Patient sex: M
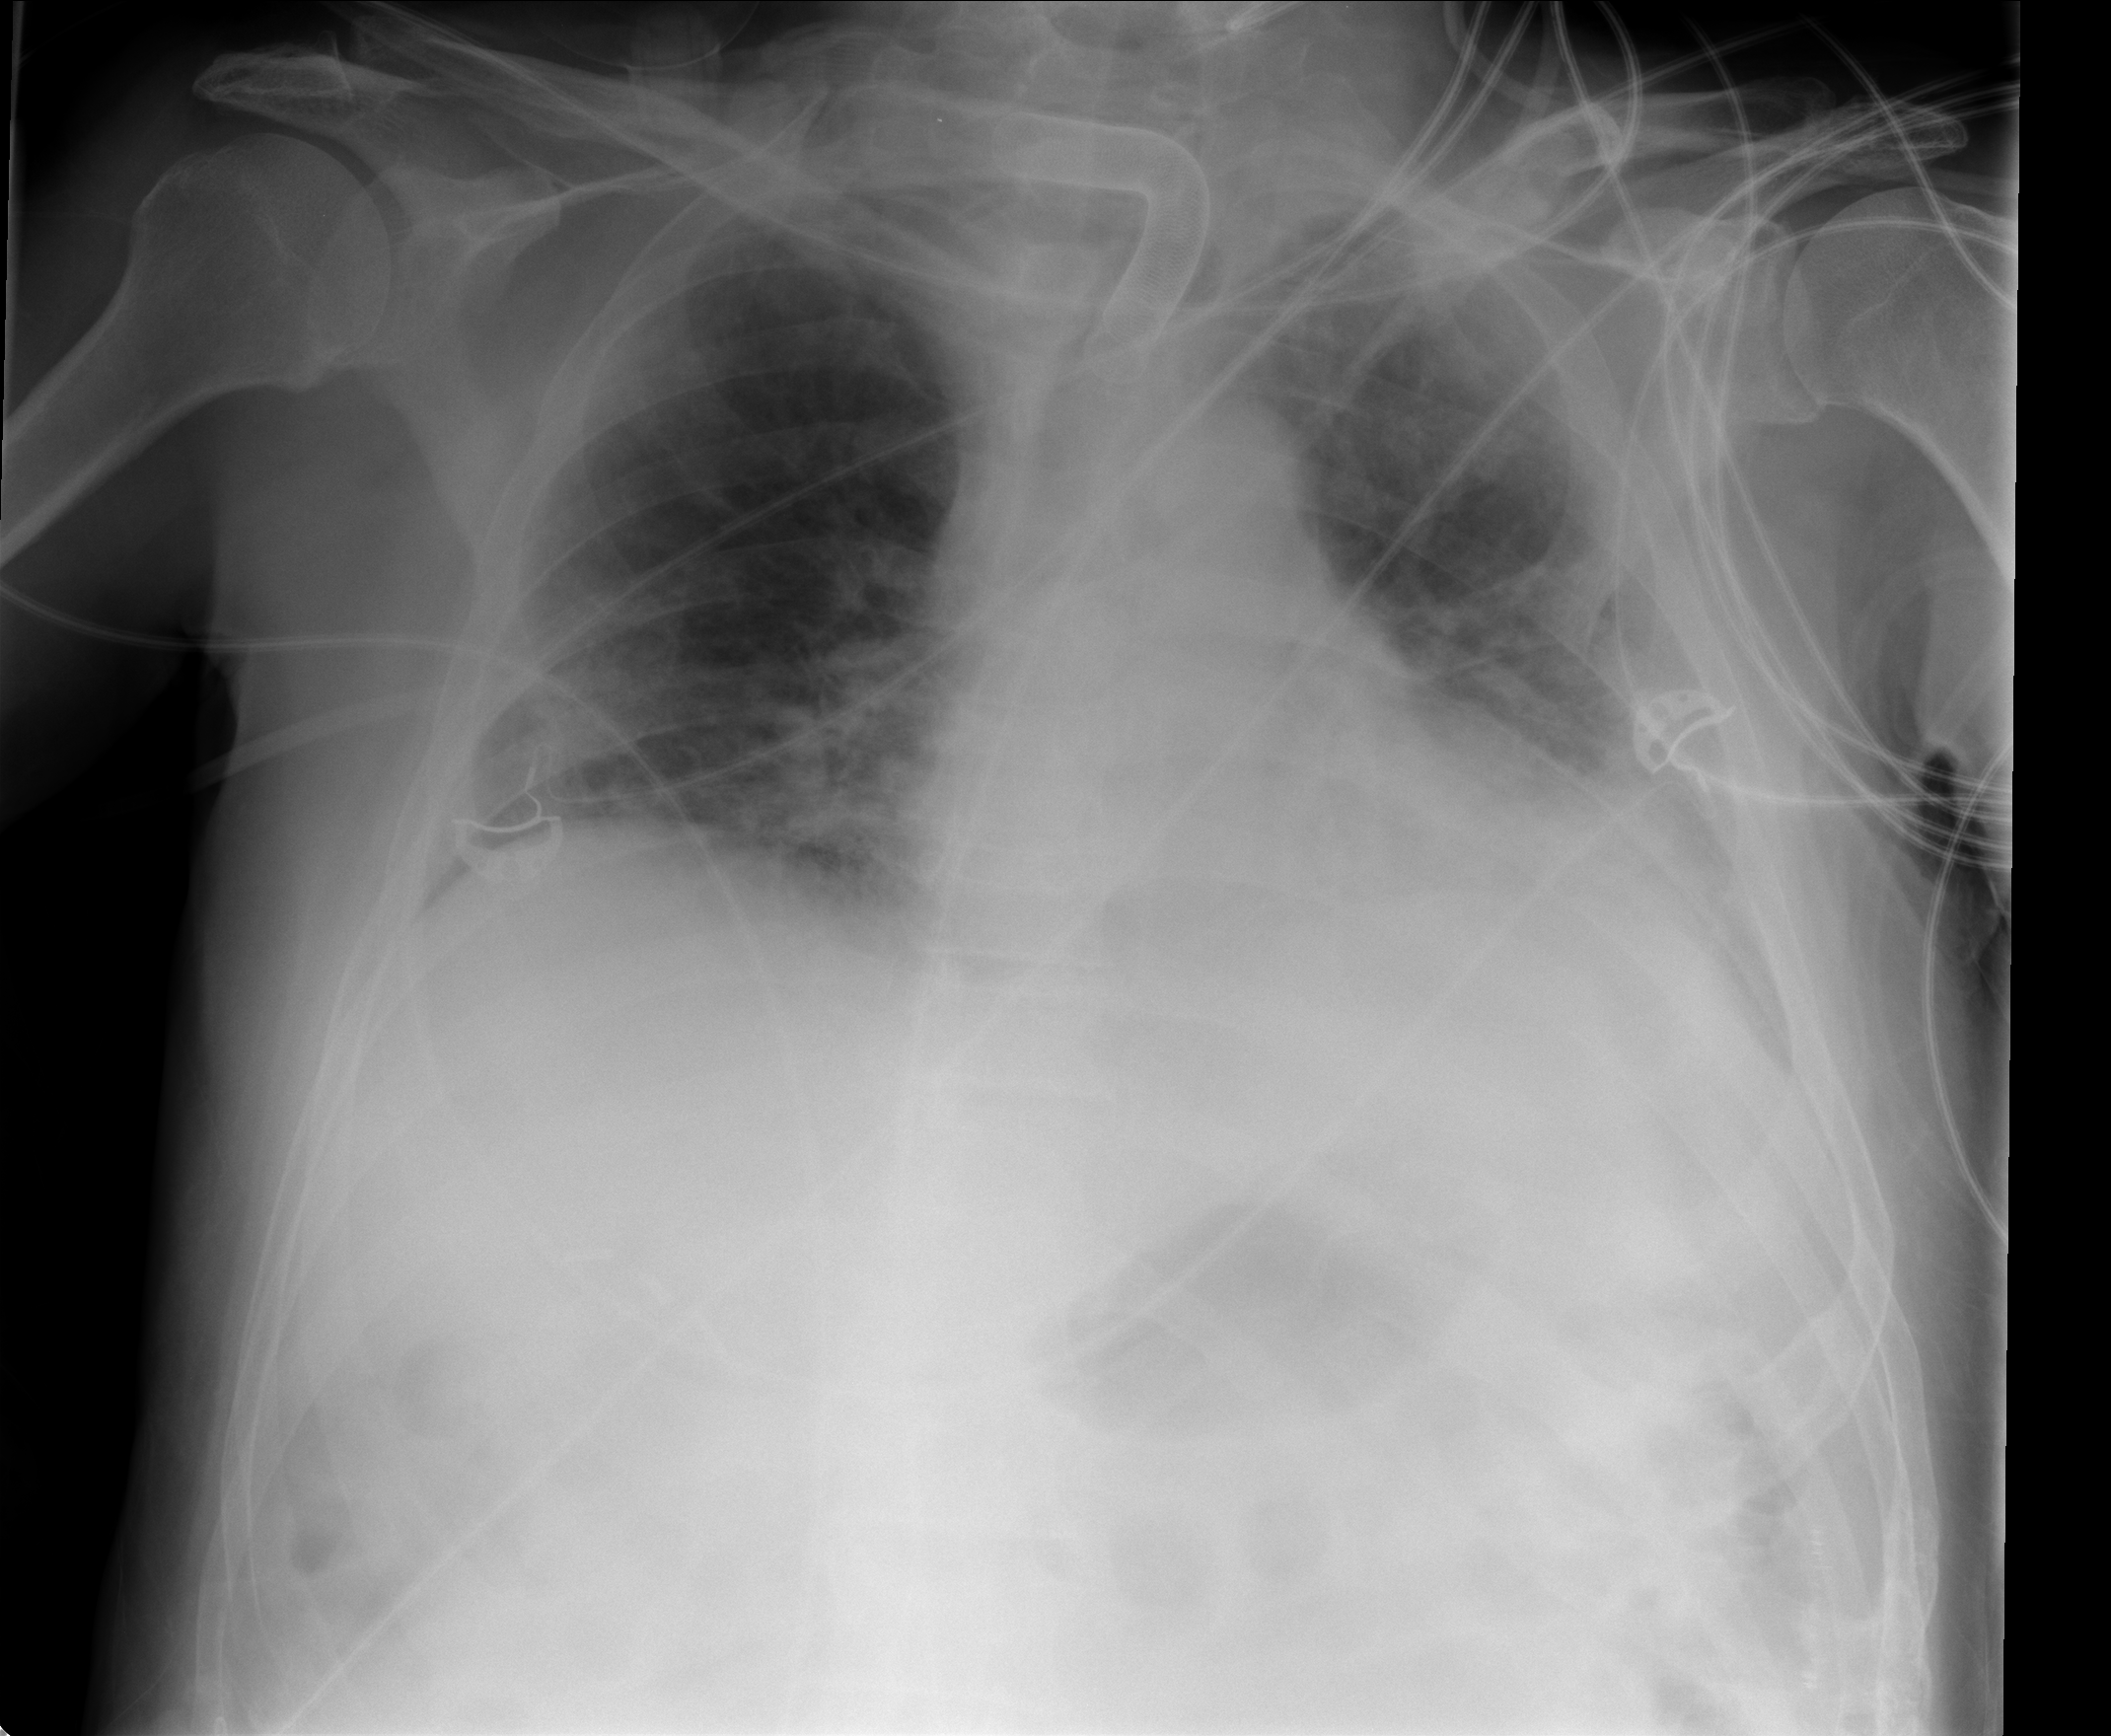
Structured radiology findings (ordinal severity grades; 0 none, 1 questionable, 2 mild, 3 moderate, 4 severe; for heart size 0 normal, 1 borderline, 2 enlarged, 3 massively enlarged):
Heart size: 2
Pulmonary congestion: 0
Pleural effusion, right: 0
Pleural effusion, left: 2
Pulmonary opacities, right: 0
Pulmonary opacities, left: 2
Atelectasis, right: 2
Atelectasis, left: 2